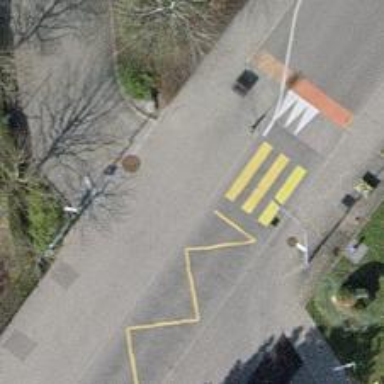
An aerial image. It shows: Sidewalk leading to public transport platform.